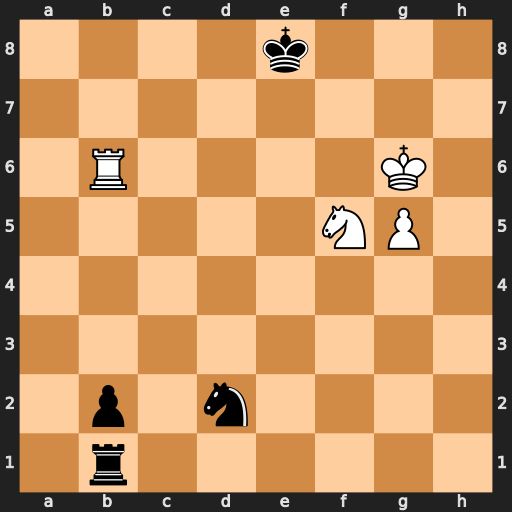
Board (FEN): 4k3/8/1R4K1/5NP1/8/8/1p1n4/1r6
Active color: w
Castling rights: -
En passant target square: -
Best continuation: Re6+ Kd7 Rd6+ Kc7 Rxd2